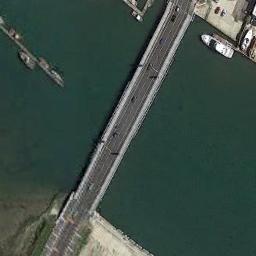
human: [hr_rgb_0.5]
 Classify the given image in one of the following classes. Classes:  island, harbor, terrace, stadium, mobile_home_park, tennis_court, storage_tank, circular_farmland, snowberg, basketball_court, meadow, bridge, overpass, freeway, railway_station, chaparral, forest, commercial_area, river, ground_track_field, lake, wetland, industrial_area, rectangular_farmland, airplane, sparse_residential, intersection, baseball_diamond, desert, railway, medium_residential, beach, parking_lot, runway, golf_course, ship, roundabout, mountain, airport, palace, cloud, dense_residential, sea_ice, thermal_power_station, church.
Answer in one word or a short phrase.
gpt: bridge